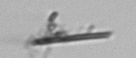
Label: fiber_TAG_external_detritus